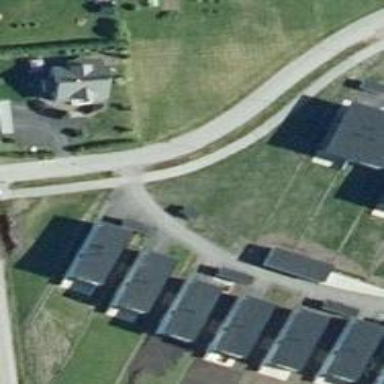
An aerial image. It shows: Living street.